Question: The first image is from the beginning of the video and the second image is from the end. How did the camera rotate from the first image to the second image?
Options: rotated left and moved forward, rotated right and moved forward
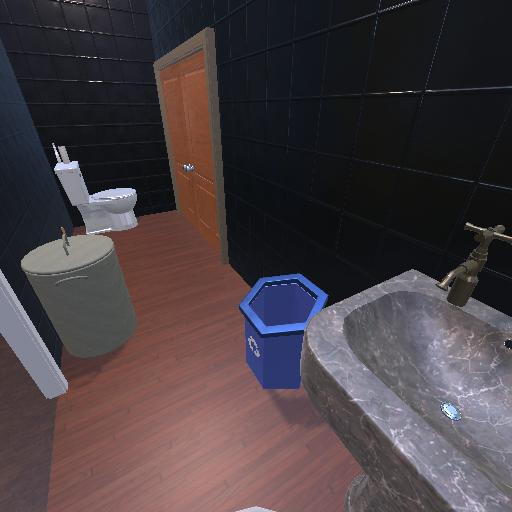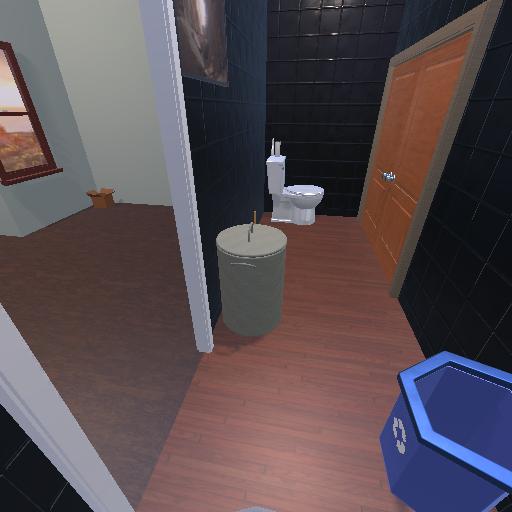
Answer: rotated left and moved forward